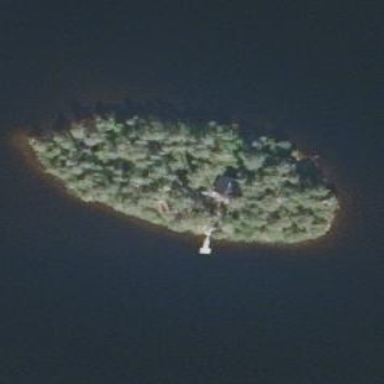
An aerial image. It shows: Islet.